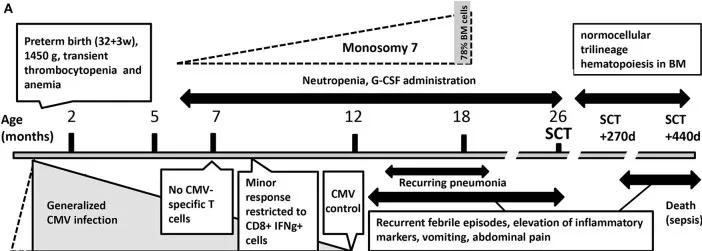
(A) The results of hematological testing and infectious diseases during the course of the disease.
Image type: chart (chart)